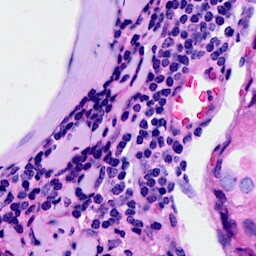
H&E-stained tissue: Breast